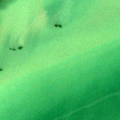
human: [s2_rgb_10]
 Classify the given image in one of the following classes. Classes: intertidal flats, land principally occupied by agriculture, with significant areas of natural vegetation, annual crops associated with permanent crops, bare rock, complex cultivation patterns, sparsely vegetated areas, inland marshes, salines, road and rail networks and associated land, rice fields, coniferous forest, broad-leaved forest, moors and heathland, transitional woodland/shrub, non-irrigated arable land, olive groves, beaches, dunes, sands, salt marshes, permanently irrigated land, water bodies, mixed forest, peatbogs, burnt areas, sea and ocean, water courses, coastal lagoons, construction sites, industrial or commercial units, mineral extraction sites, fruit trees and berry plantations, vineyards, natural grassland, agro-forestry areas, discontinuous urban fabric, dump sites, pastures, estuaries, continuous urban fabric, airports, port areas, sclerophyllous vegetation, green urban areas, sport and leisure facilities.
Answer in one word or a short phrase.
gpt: water courses